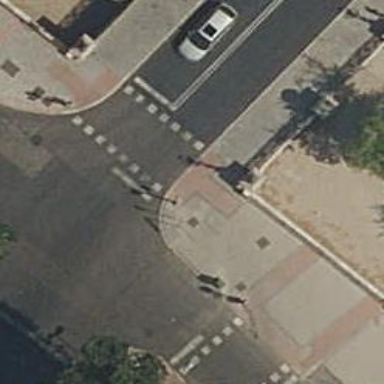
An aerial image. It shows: Crossing with traffic signals.